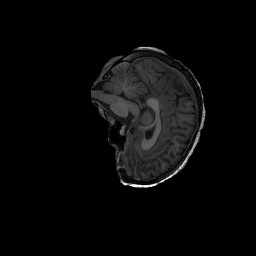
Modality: T1w
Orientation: sagittal
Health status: ill
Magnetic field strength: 3 T